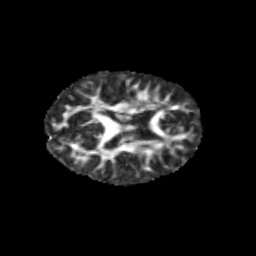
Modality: FA
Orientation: axial
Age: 11
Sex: female
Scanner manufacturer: siemens
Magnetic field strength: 3 T
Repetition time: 3.8 s
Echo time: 0.07 s